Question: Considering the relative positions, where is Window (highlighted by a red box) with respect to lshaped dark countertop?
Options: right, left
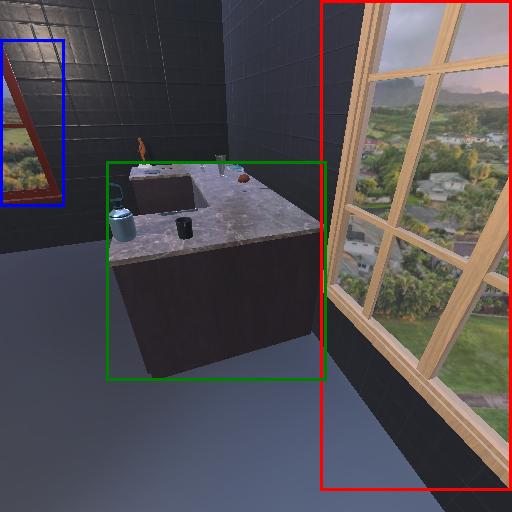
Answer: right